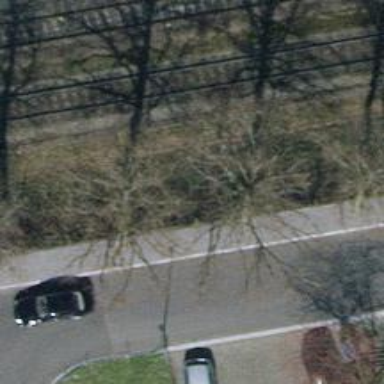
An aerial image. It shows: Avenue of trees.